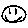
Label: smiley face